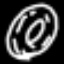
Label: donut